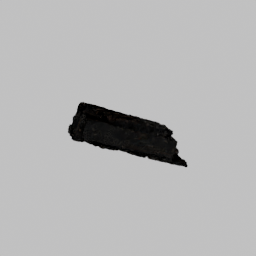
Label: architecture